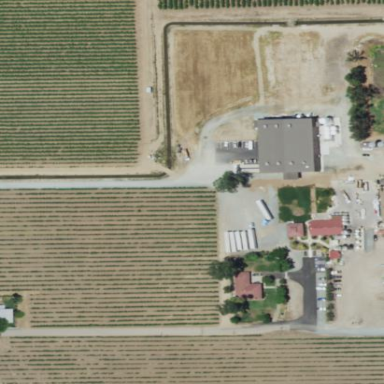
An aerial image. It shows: Vineyard with grape crops.